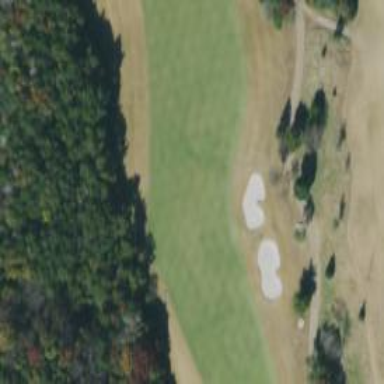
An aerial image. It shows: Golf hole.